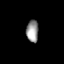
Tissue: prostate
Cell type: Myeloid cells
Senescence score: 0.7243
Nuclear area (px): 262
Mean DAPI intensity: 150.431